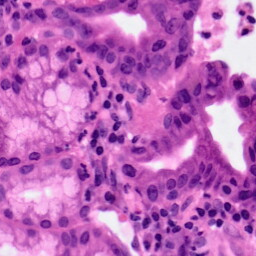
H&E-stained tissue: Pancreatic